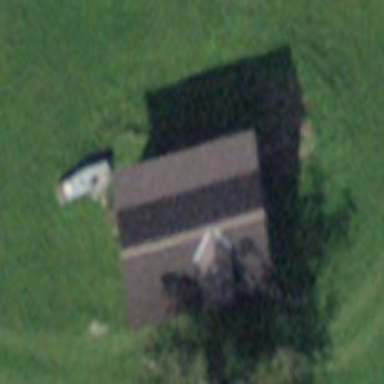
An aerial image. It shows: Barn.